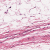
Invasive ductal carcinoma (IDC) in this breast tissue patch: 0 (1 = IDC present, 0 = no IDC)